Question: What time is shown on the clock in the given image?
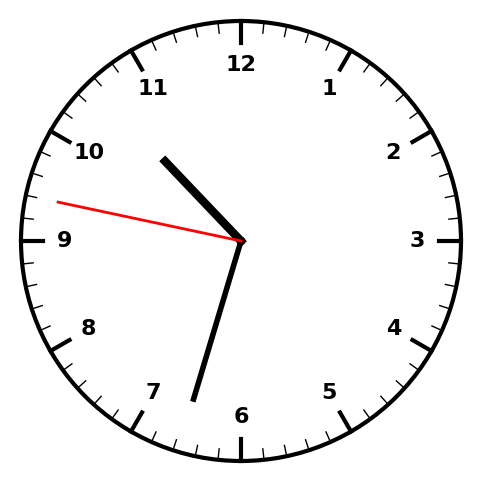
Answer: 10:32:47